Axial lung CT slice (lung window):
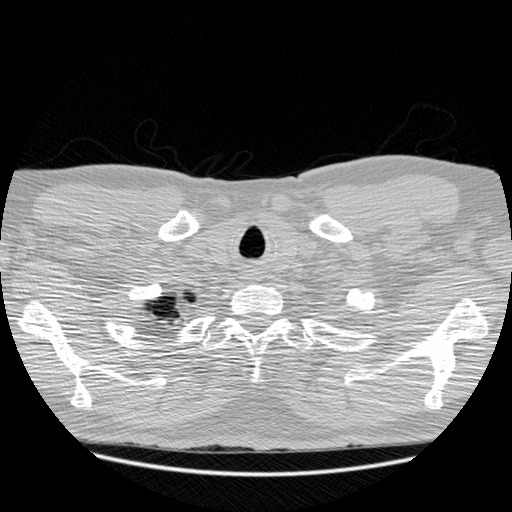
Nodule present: no